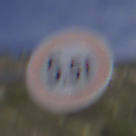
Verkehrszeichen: TatsaechlicheMasse
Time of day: MorningAfternoon
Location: Outdoor (RoadRail)
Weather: PartlyCloudy
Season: NotSpecified
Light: Natural